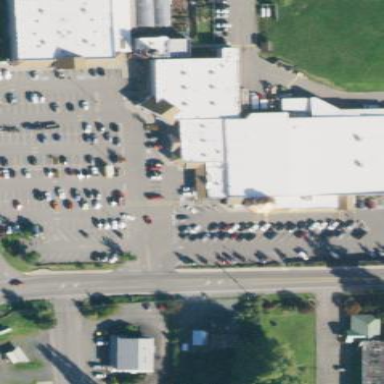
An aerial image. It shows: Retail building.